Interaction volume radius: 5 \u00c5
Interaction volume height: 20 \u00c5
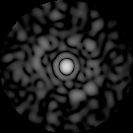
Disorder parameter: 0.8256